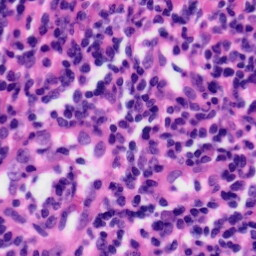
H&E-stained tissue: Tonsil